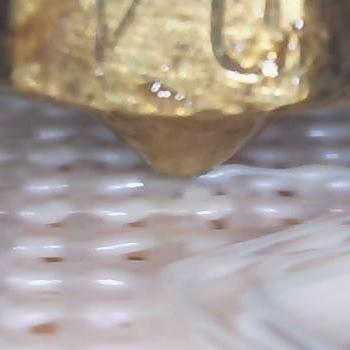
Flow rate: 47%